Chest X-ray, AP view. Patient: 15 years old, sex M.
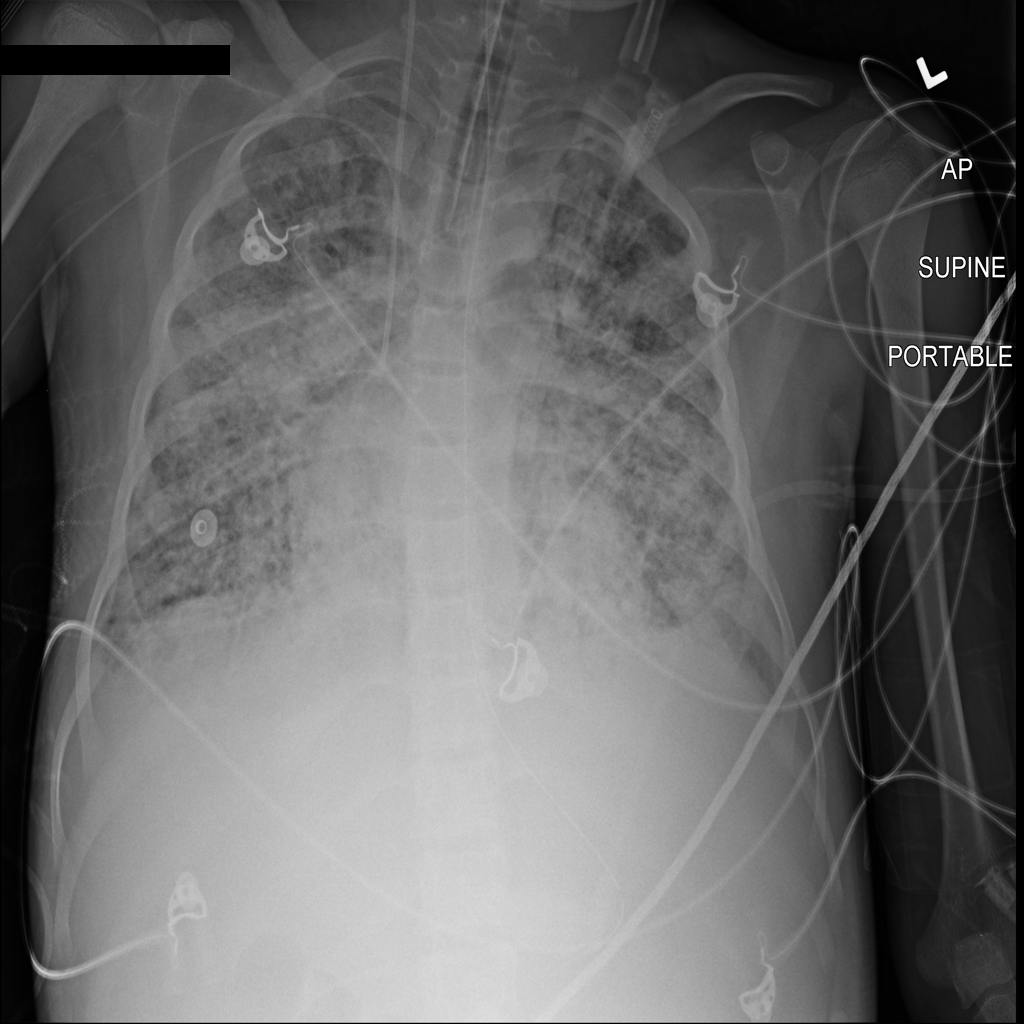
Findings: No Finding